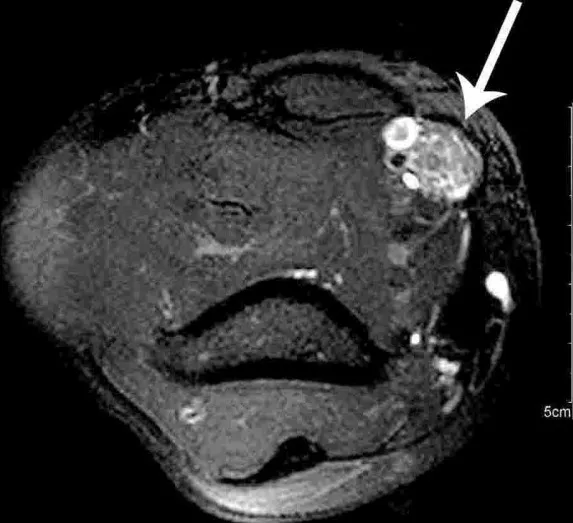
Axial fat-suppressed T2-weighted MRI shows a tumorous lesion of the median nerve with a fascicular pattern (arrow).
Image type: radiology (mri)